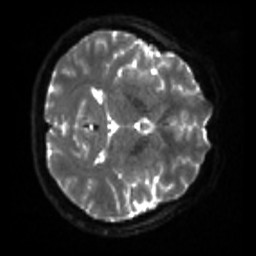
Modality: sbref
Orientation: axial
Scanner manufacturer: siemens
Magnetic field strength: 3 T
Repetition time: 4 s
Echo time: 0.0594 s